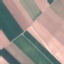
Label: AnnualCrop